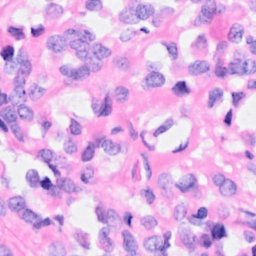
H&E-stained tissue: Breast